Question: I'm currently getting a tiling issue in MapBox and it looks like a bottleneck issue with the following code:
'''
rc = sqlite3_step(pStmt);
'''
in the following function:
'''
- (BOOL)executeUpdate:(NSString*)sql error:(NSError**)outErr withArgumentsInArray:(NSArray*)arrayArgs orDictionary:(NSDictionary *)dictionaryArgs orVAList:(va_list)args
'''
As you can see in the screenshot below, this issue can sometimes take up to 2-3 seconds to complete:

I have noticed that my code seems to perform this function in bursts. So the CPU will drop to about 10% before spiking up to 100+%. During the time it spikes the MapTiles are drawn, however, before this the map drawing comes to a complete stop. This can happen 2-3 times before the tiles are all drawn.
Has anyone seen this issue before? Not sure if it's my CoreData calls interrupting the MapBox ones?
Any help is much appreciated.
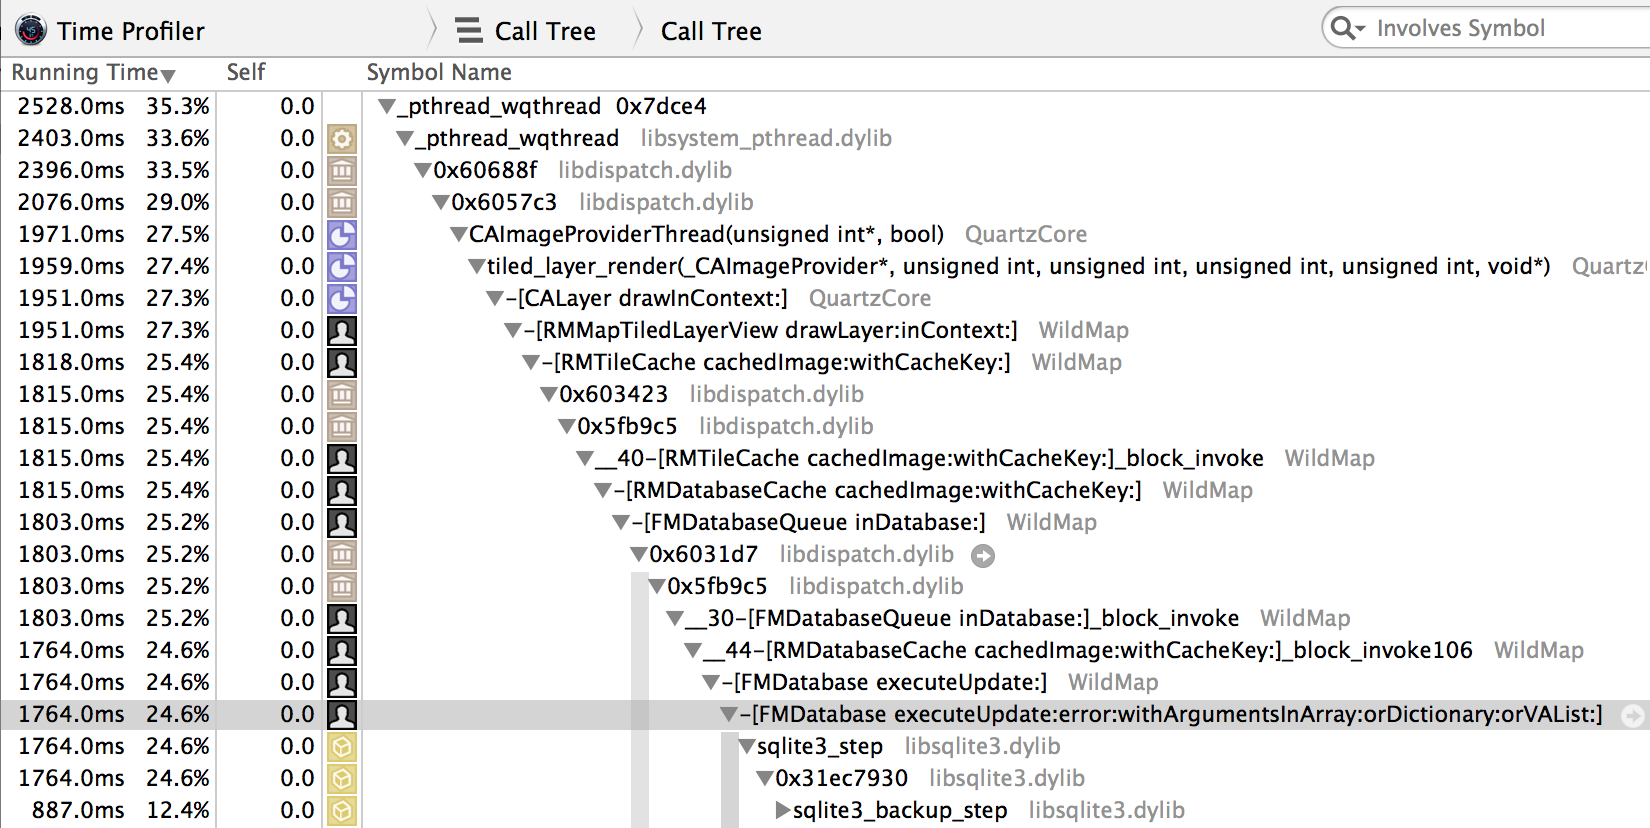
Answer: Check out the '1.5.0' version, released just today, which improves disk caching performance and might address this for you.